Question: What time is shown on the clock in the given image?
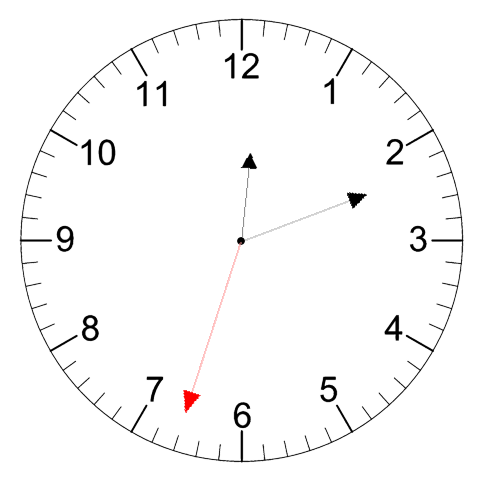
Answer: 12:11:33